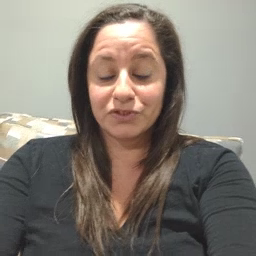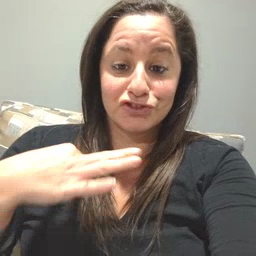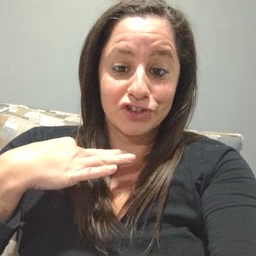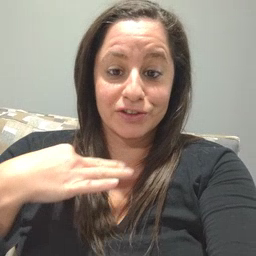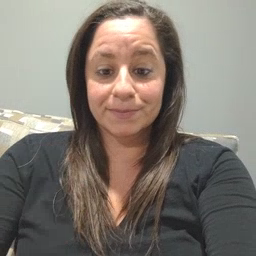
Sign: shirt